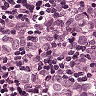
Metastatic tissue present: yes